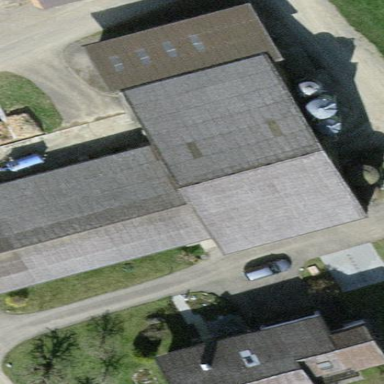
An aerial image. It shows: Farmyard area.